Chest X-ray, PA view. Patient: 38 years old, sex F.
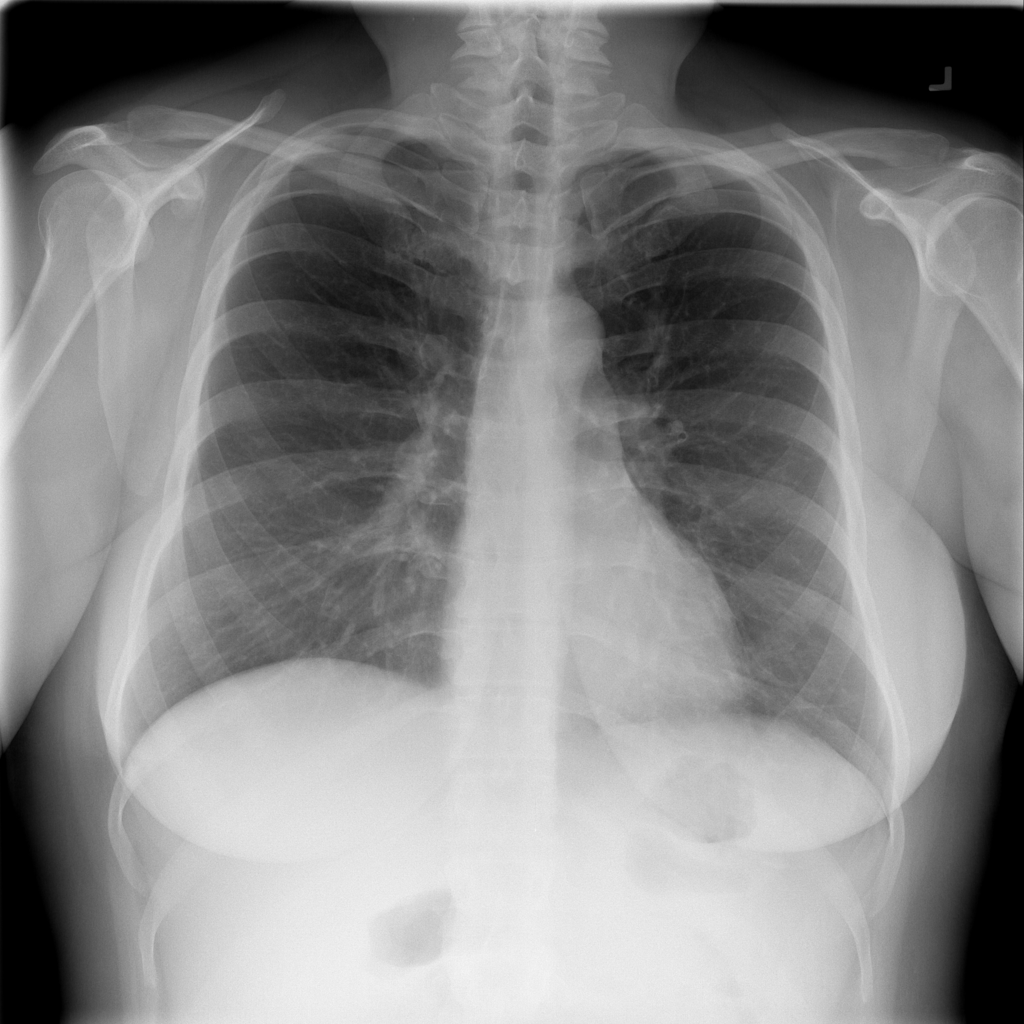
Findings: Atelectasis